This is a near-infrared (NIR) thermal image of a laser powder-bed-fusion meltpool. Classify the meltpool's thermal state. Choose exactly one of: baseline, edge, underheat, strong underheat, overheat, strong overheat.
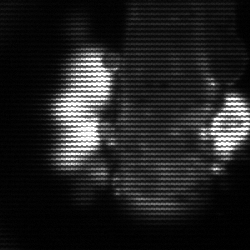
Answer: strong underheat